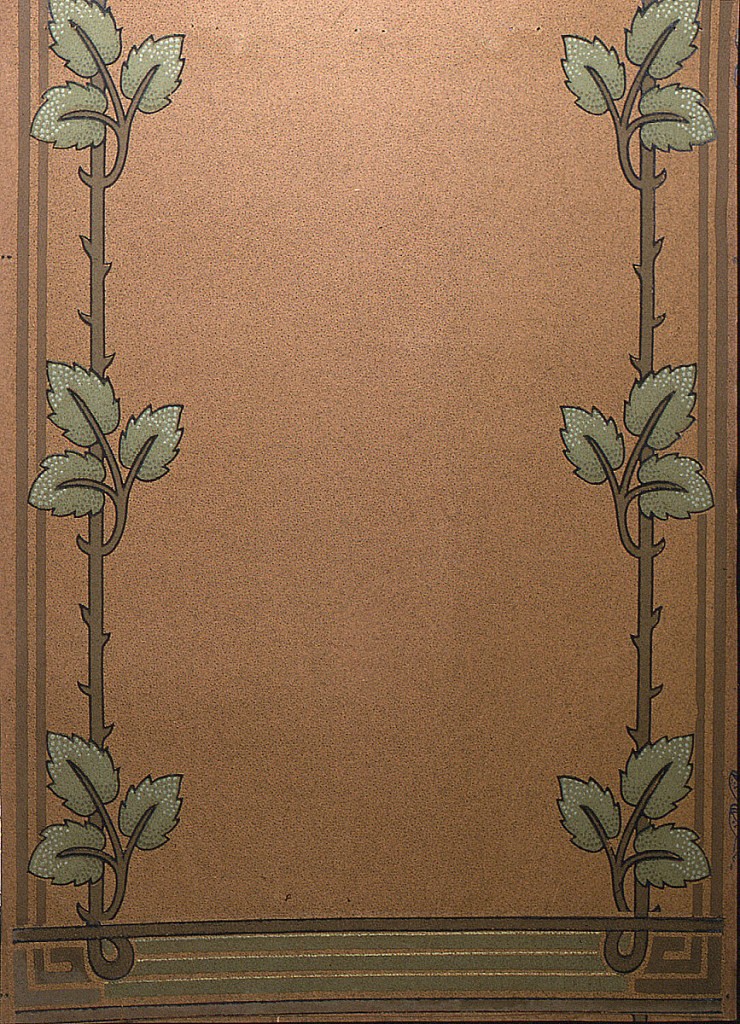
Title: Sidewall - sample
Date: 1906–07
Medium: Machine-printed
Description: Art nouveau; vertical stem with thorns and three rose leaves on stems, repeating every 5 3/4 inches. These stems run parallel to the edge of the paper on each side. A 2 1/2 inch stripe runs at the bottom. The background is stippled. Printed in shades of green, brown and black on a gold background.